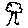
Label: tree